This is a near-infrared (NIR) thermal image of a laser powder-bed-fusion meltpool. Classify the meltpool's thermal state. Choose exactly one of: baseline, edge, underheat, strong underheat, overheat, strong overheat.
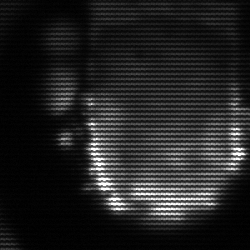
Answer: baseline